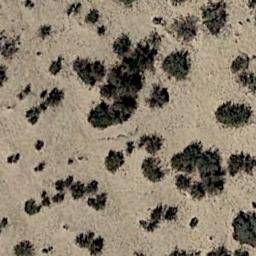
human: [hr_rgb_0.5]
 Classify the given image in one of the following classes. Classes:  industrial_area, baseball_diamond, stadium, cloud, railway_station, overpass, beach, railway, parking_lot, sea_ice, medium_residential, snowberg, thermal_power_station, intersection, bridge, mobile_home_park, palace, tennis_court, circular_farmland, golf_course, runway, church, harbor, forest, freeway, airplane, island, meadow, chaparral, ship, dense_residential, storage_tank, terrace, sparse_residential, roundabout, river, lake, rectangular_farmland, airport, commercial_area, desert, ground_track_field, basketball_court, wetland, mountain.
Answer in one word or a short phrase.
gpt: chaparral